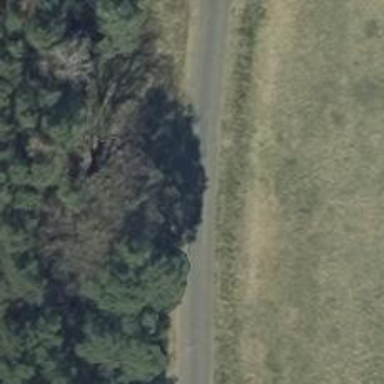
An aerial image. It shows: Unclassified road with asphalt surface.